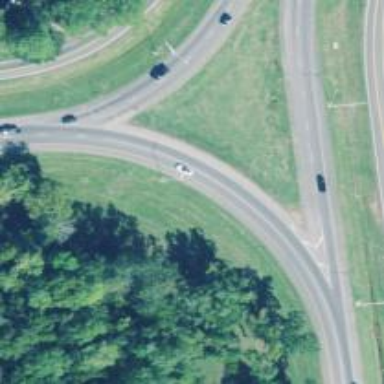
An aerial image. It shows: Roundabout at trunk highway with expressway.